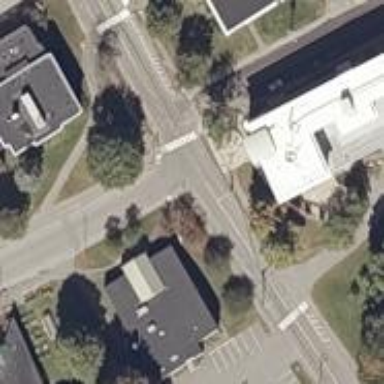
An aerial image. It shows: Tertiary road with asphalt surface and sidewalk on the left.